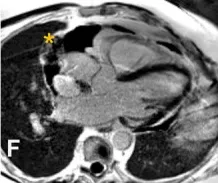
Cine cardiac magnetic resonance imaging. (E-F) First pass perfusion and late gadolinium imaging showing evidence of contrast uptake on the first pass and heterogenous signal intensity suggesting patchy late gadolinium uptake.
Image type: radiology (mri)